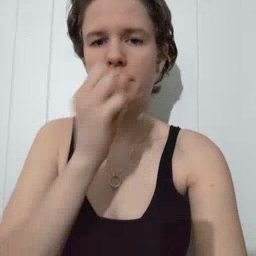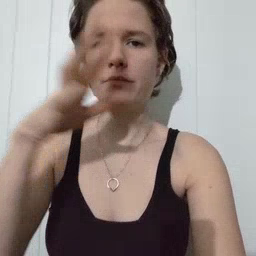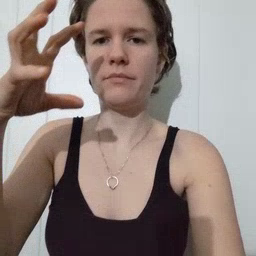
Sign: balloon